Question: Please check this image

I want to stop the slider handler before and after 10 px as shown in the image. Check this <URL>
'''
$( '#slider' ).slider({
orientation: 'vertical',
stop: function() {
console.log('stop');
} });
'''
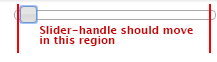
Answer: You can check the values on 'slide' event and see if it goes beyond or under what you want, then you assign your limit value and prevent further dragging. Like this:
'''
slide: function(e, ui){
//if value is under wanted limit, you set value to limit
//and return false which will stop dragging.
if(ui.value < 0){
$(this).slider('value', 0)
return false
}
//same if you have an upper limit
if(ui.value > 100){
$(this).slider('value', 100)
return false
}
}
'''
Note that you'll have to play with your 'max' and 'min' to make it fit with your need.
See example: <URL>